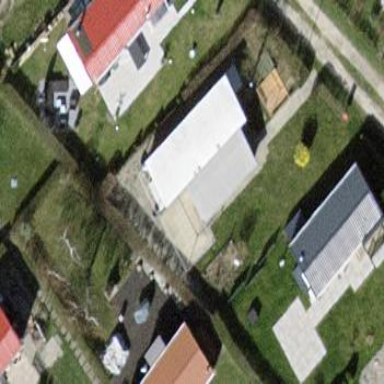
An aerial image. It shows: Static caravan building.